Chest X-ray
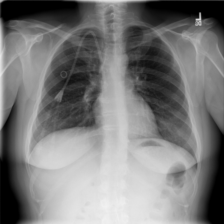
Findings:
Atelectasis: negative
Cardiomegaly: negative
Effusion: negative
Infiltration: negative
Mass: negative
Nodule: positive
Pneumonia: negative
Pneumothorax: negative
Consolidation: negative
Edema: negative
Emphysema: negative
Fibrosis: negative
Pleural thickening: negative
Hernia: negative